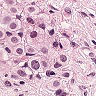
Metastatic tissue present: yes